Question: Take the following class diagram:

I want to model the following constraint:
A member must not participate in several thesis defences programmed on the same date.
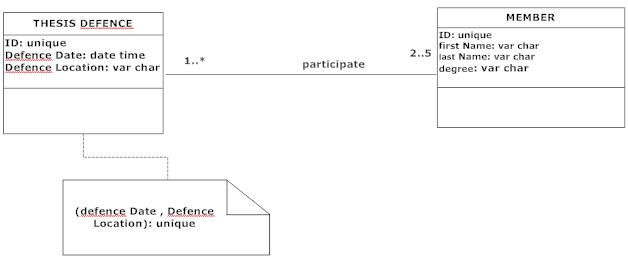
Answer: I would use a qualifier to express that given a date, there will be zero or one Thesis Defence. That looks like an extra rectangle on the Member end of the association containing the string "defence date : DateTime" and a multiplicity of <URL> for an example.